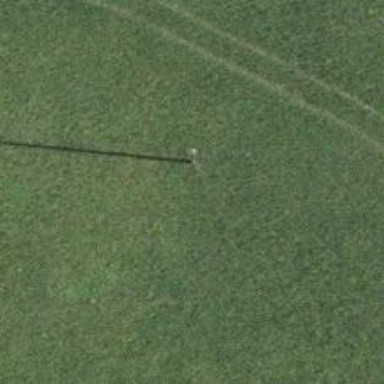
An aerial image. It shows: Power pole.